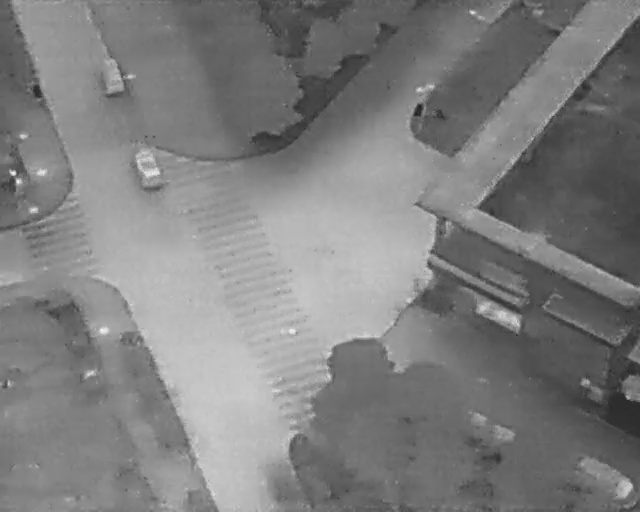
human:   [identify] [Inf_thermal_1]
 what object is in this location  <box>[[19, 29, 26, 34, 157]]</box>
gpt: <ref>1 medium car at the left</ref>

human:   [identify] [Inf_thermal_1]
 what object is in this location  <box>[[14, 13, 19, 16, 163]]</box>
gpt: <ref>1 small car at the top left</ref>